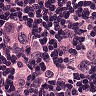
Metastatic tissue present: yes